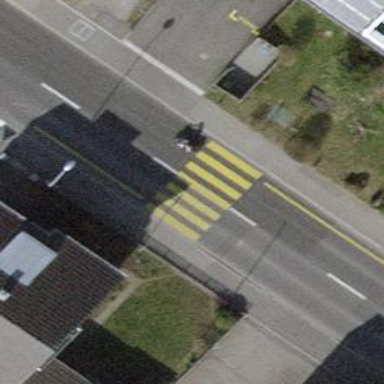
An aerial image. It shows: Zebra crossing on the road.